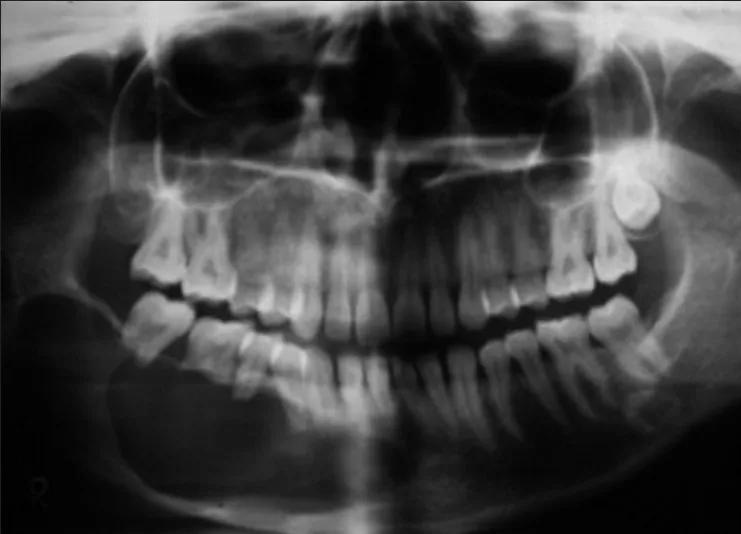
A large, unilocular radiolucency involving the right side of the mandible. Well-demarcated lesion involving 41-47 region. Destruction of buccal plate and lingual plate is seen. Extensive root resorption of 46 and 47 is seen. Lower border of mandible is intact.
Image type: radiology (x_ray)